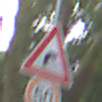
Verkehrszeichen: KurveRechts
Zusatzzeichen unten: Geschwindigkeit50
Umgebung: Outdoor, Urban
Tageszeit: MorningAfternoon
Wetter: Overcast
Licht: Natural
Jahreszeit: NotSpecified
Kontrast: LowContrast